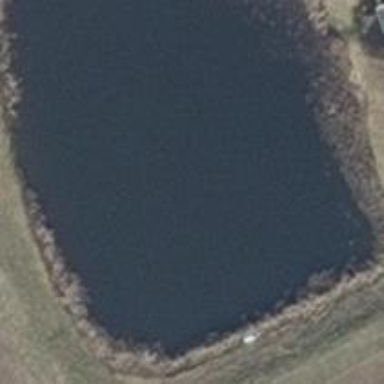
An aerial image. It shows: Emergency fire water pond.